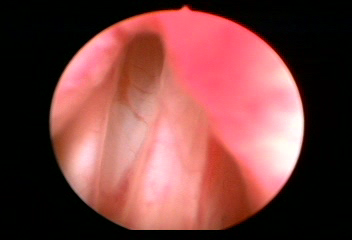
Modality: WLC
Class: Normal mucosa
Bladder cancer association: No